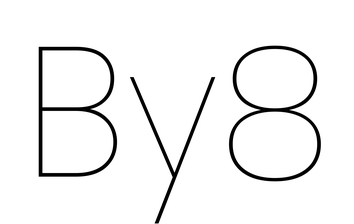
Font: Poppins-Thin